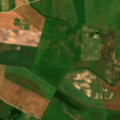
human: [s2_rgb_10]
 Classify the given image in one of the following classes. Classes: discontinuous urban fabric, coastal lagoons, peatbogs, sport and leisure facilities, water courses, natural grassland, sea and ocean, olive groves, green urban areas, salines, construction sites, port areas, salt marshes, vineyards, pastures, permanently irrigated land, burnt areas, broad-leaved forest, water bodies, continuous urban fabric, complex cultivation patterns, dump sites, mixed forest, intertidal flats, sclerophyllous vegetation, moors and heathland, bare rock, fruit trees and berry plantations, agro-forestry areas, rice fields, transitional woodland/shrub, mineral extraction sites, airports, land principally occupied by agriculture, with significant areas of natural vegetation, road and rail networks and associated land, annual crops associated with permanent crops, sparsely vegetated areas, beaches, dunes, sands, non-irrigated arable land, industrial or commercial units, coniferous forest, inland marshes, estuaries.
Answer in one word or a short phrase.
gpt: non-irrigated arable land, pastures, land principally occupied by agriculture, with significant areas of natural vegetation